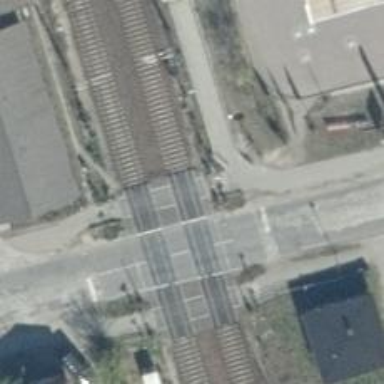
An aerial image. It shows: Full barrier at railway crossing.